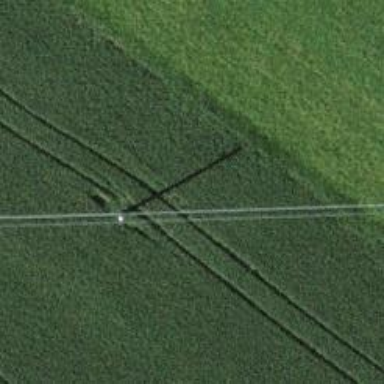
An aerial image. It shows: Minor power line with 3 cables.